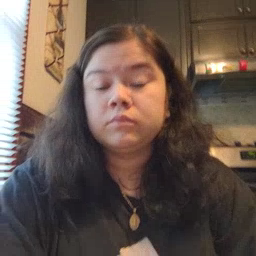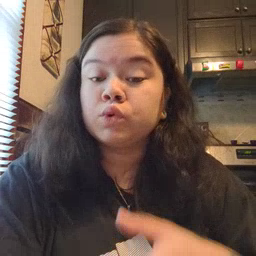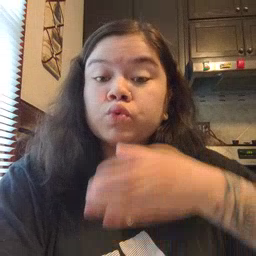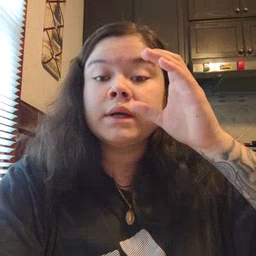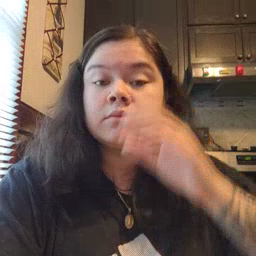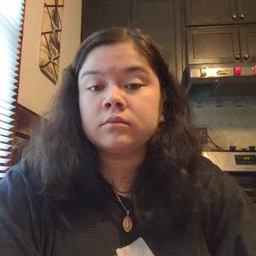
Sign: drink